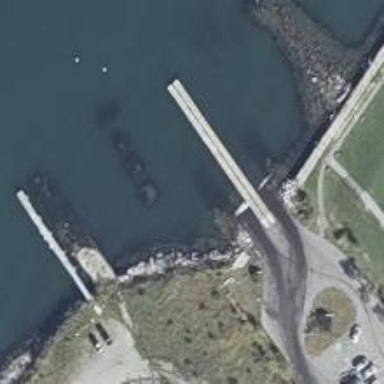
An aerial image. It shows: Slipway on service road for leisure land activities.